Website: lowes
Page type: customer-info-address
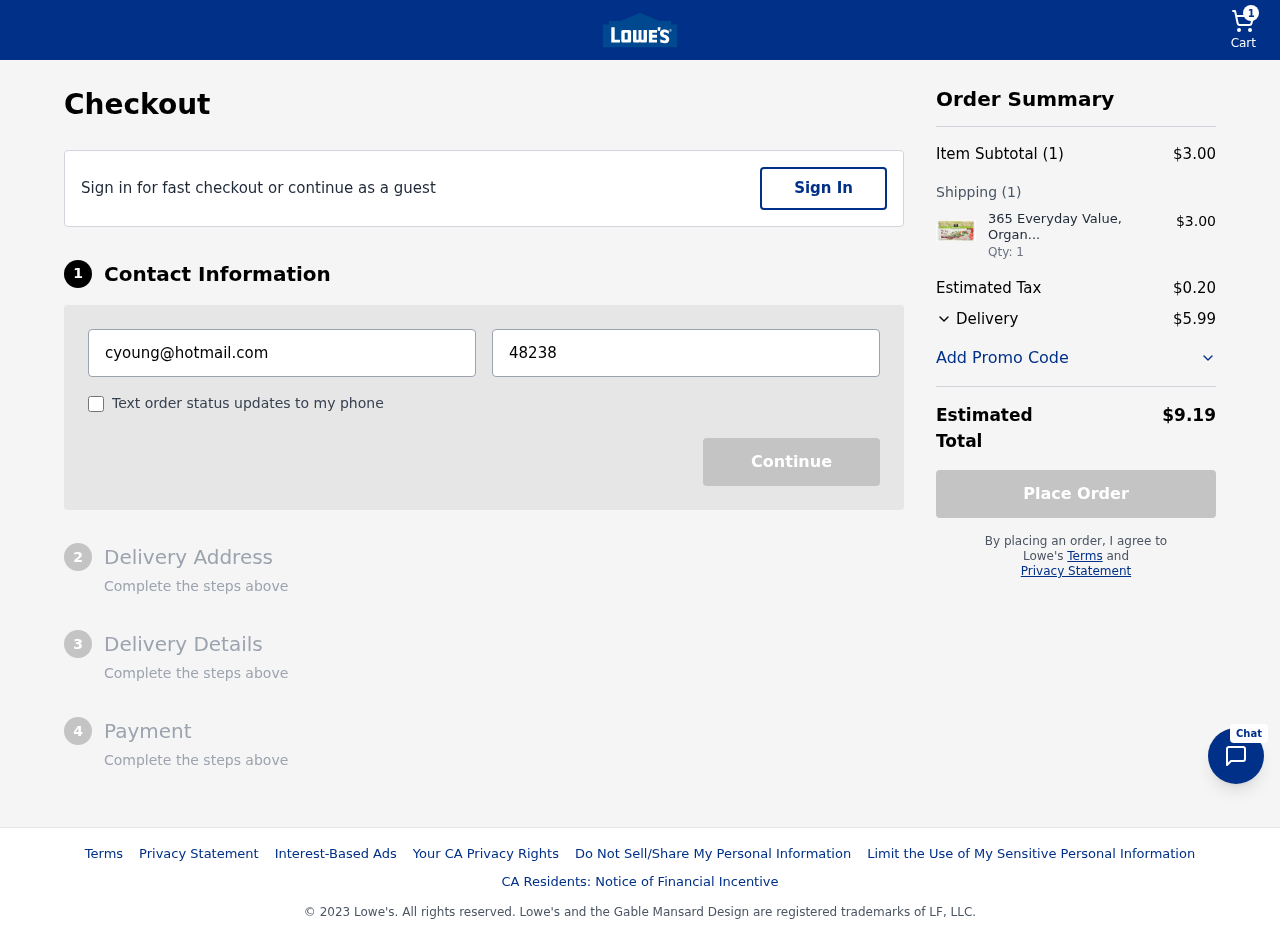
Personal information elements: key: PII_EMAIL
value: cyoung@hotmail.com
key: PII_PHONE
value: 4823892472
Product elements: key: PRODUCT1_NAME
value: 365 Everyday Value, Organic Stir Fry Blend (Broccoli, Carrots, Green Beans, Onions, Red Bell Peppers
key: PRODUCT1_PRICE
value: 3
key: PRODUCT1_QUANTITY
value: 1
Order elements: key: ORDER_NUM_ITEMS
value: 1
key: ORDER_SUBTOTAL
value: $3.00
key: ORDER_NUM_ITEMS2
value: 1
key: ORDER_TAX
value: $0.20
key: ORDER_SHIPPING_COST
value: $5.99
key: ORDER_TOTAL
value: $9.19